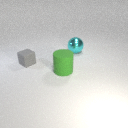
small gray rubber cube behind large green rubber cylinder